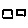
Label: square